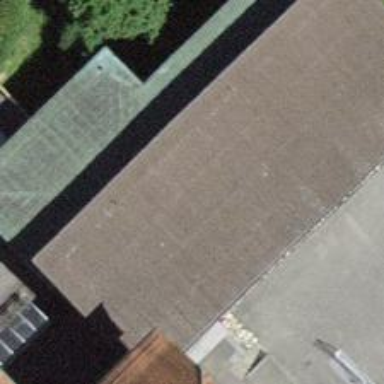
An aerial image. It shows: Kindergarten.